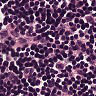
Metastatic tissue present: no